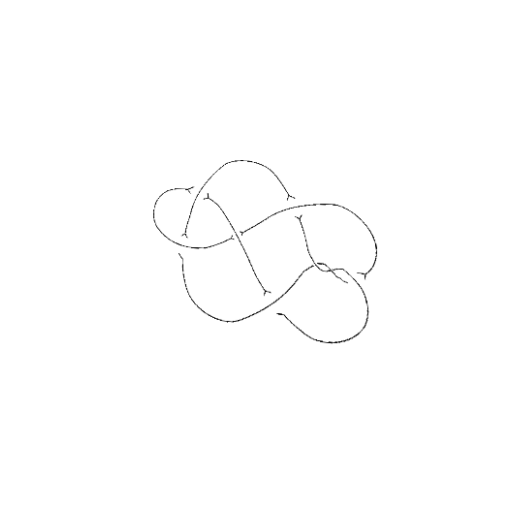
Crossing number: 8